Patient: sex M, age 38
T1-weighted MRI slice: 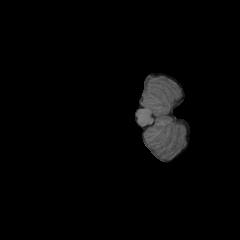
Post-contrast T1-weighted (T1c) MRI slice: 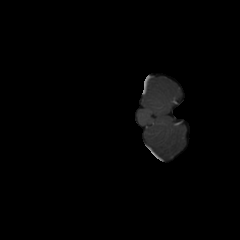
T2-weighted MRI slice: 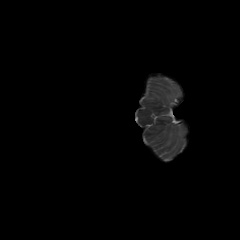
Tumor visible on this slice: no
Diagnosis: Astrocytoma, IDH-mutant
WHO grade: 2